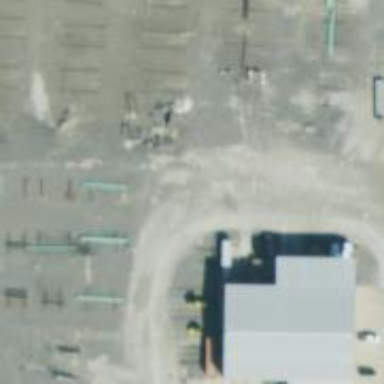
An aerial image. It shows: Industrial area used as pipeyard.